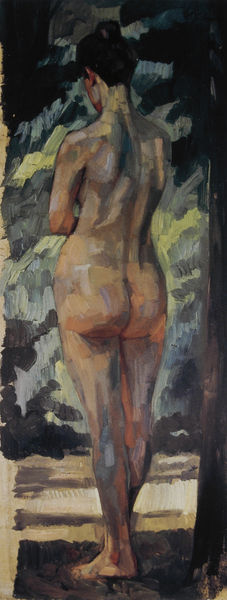
Titel: Stehender Rückenakt
Künstler: Heinrich Wilhelm Trübner
Standort: Bellevue/Wa. USA
Institution: Sammlung Mr. und Mrs. Henry Trubner
Schlagwörter: akt, baum, blau, dunkel, fuß, gemälde, himmel, laub, nackt, schatten, weiß, aquarell, bäume, gelb, grün, impressionismus, landschaft, ocker, abend, ausschnitt, braun, fenster, frau, frisur, grau, haar, hell, licht, nacht, ohr, orange, raum, rücken, schwarz, tür, ölbild, blick, park, rot, beige, expressionismus, hochformat, malerei, arm, arme, inkarnat, rückgrat, stehen, bildnis, portrait, porträt, öl, baumstamm, erde, natur, pastos, sonne, sträucher, figur, haare, stehend, rosa, schulter, schultern, wald, garten, beine, aussicht, taille, bein, dutt, farbig, gesäß, hintern, rückenansicht, lila, violett, nacken, dick, duktus, weiblich, zopf, detail, schmal, lichteinfall, hochsteckfrisur, hinterkopf, erotik, schenkel, wade, waden, gestalt, bad, hüften, barfuss, nacktheit, außen, expressionistisch, geld, draußen, nakt, rückseite, arsch, hinten, rückenakt, schulterblatt, schulterblätter, becken, brett, pinselduktus, pinselstrich, gedreht, flecken, rückansicht, sehnsucht, hüfte, dos, tapis, nackte frau, ansatz, erscheinung, gebläut, hochkant, klimt, nach dem bade, nu de dos, ockr, sinnlich, stehender akt, steckfrisur, femme, fenetre, lumière, nature, cheveux, porte, nue, jardin, ponderation, po, nu, abre, rucken, korper, derriere, abres